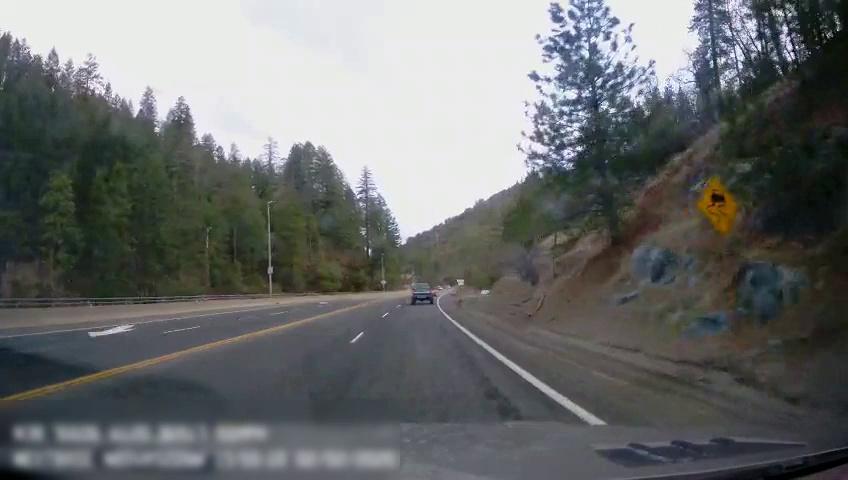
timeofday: Day
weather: Sunny
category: Drivable Space
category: Vehicles | Truck
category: Lanes | Current Lane
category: Lanes | Current Lane
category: Lanes | Alternate Lane
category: Lanes | Alternate Lane
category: Lanes | Alternate Lane
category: Traffic | Signs